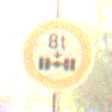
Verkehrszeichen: TatsaechlicheAchslast
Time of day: SunriseSunset
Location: Outdoor (Suburban)
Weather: Clear
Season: NotSpecified
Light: Natural